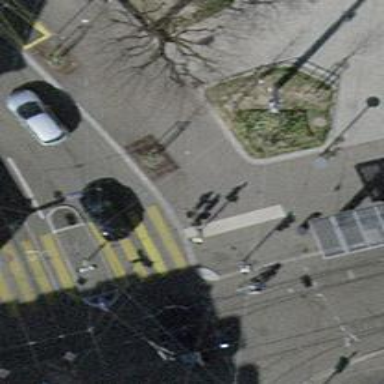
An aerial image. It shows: Kerb serving as barrier.